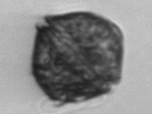
Label: Alexandrium_catenella